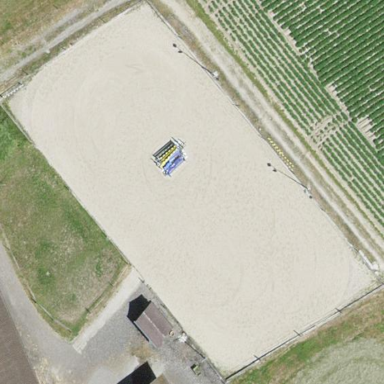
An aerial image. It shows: Equestrian pitch used for leisure and sports activities.